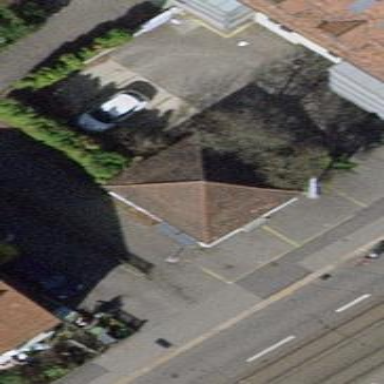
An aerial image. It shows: Service building.